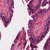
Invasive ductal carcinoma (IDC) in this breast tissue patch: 0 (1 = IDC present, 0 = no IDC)